Question: I am facing trouble while running the tutorial for Django. I have attached the error details and the complete code. I am using python 3.x, django 2.0.x with anaconda distribution on python.

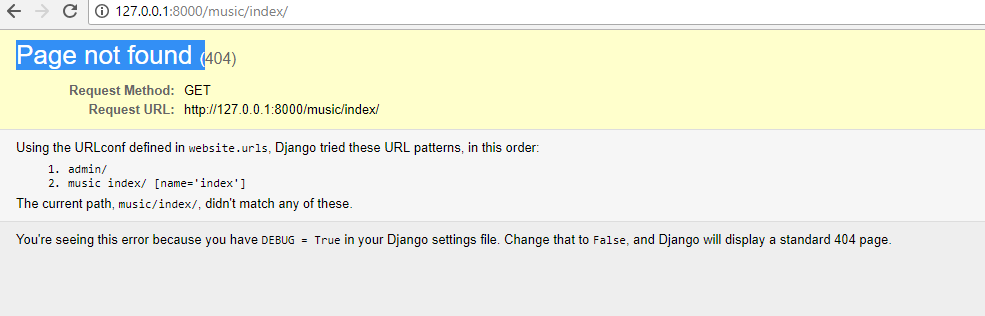
Answer: You are missing a slash in the path that includes the music urls.
It should be:
'''
path('music/', include('music.urls')),
'''